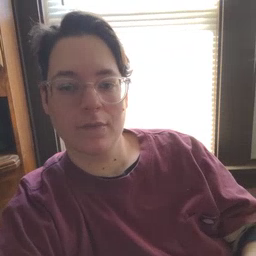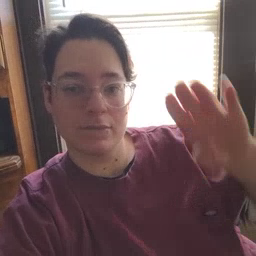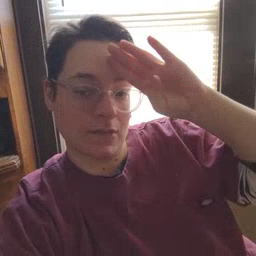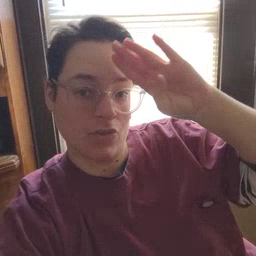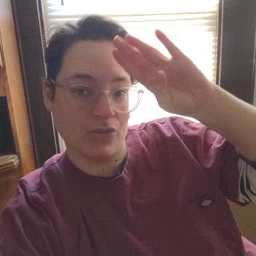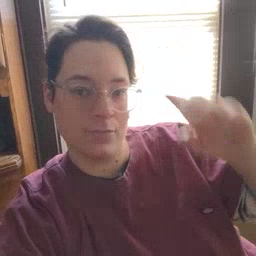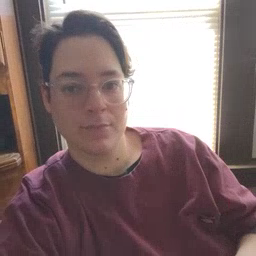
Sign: fireman